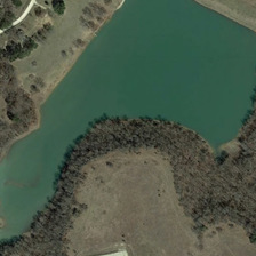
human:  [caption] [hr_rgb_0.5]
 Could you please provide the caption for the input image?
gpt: It's a lake, trees and grass.

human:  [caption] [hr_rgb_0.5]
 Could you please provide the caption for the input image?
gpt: This is a lake, a tree, a meadow.

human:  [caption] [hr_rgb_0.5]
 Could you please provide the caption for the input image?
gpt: It is Aquamarine lake, dead green and green trees, meadow.

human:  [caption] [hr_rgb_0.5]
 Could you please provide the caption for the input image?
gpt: It is a blue sea lake, dry green trees, grassland.

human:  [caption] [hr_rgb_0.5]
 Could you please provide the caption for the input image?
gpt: This is a lake, trees and meadows.